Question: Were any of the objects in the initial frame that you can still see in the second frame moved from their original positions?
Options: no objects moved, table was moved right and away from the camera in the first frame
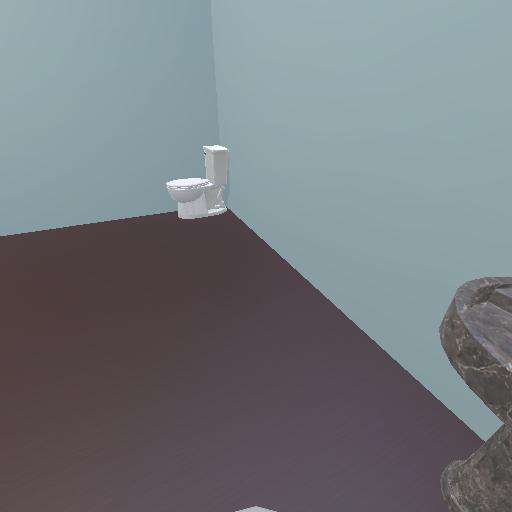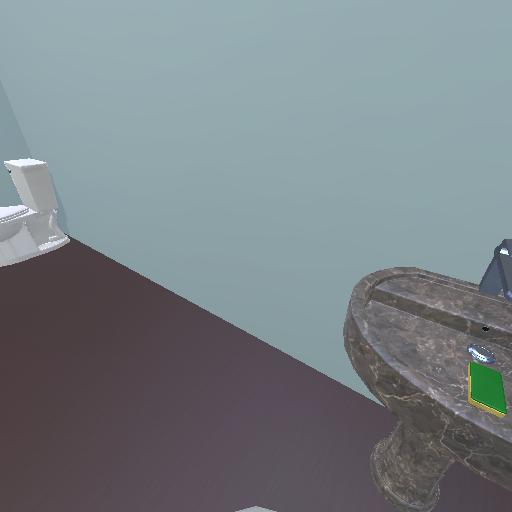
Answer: no objects moved